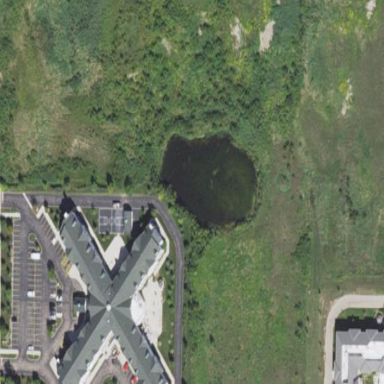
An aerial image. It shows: Detention basin filled with water.